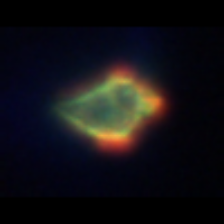
Taxon: Akashiwo
Group: Dinoflagellates